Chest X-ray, PA view. Patient: 50 years old, sex M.
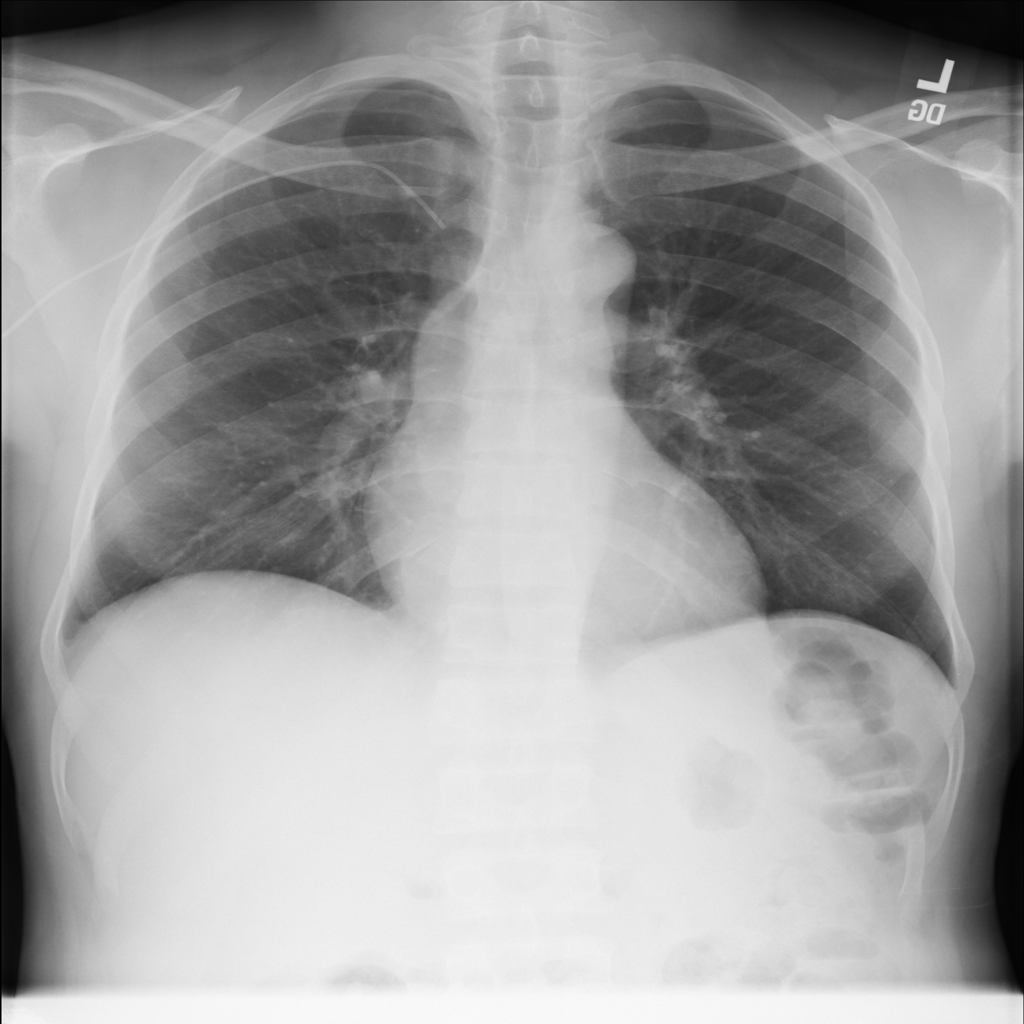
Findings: No Finding